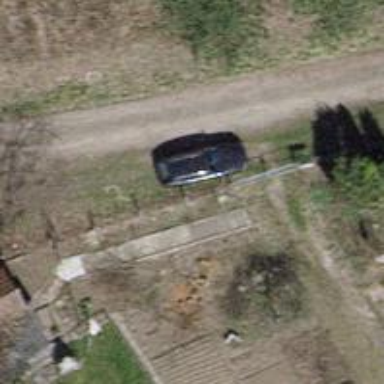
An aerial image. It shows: Gate.